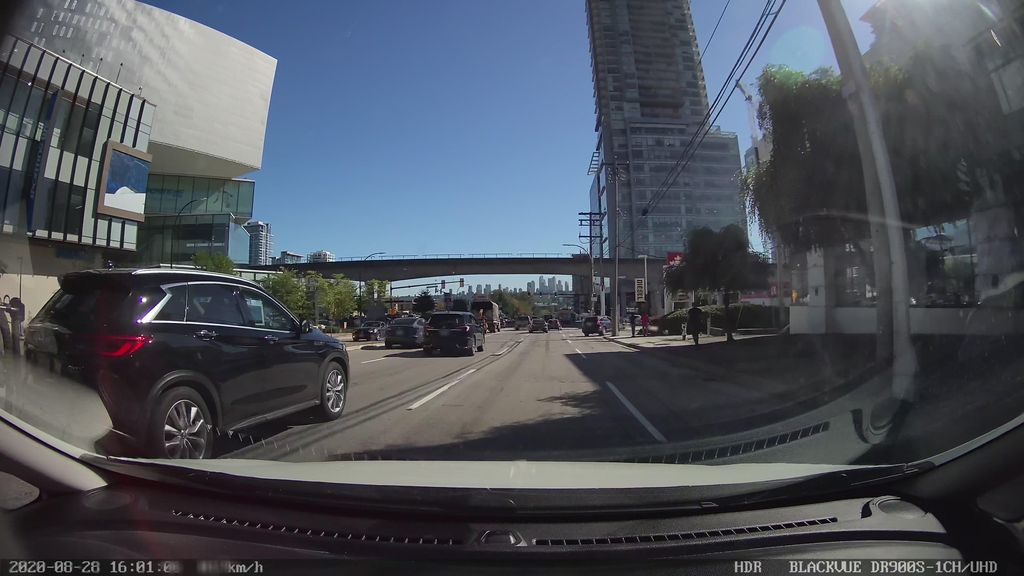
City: vancouver